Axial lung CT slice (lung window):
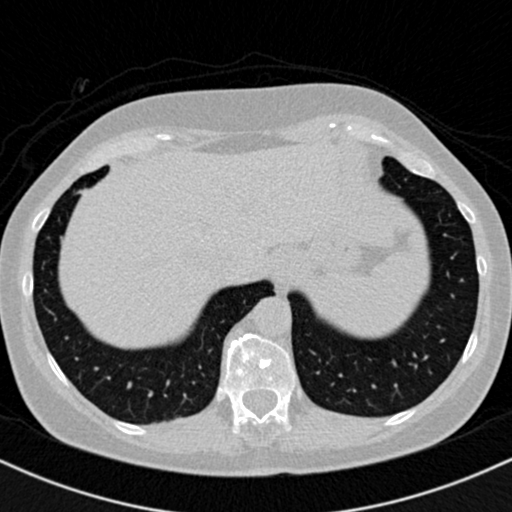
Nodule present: no